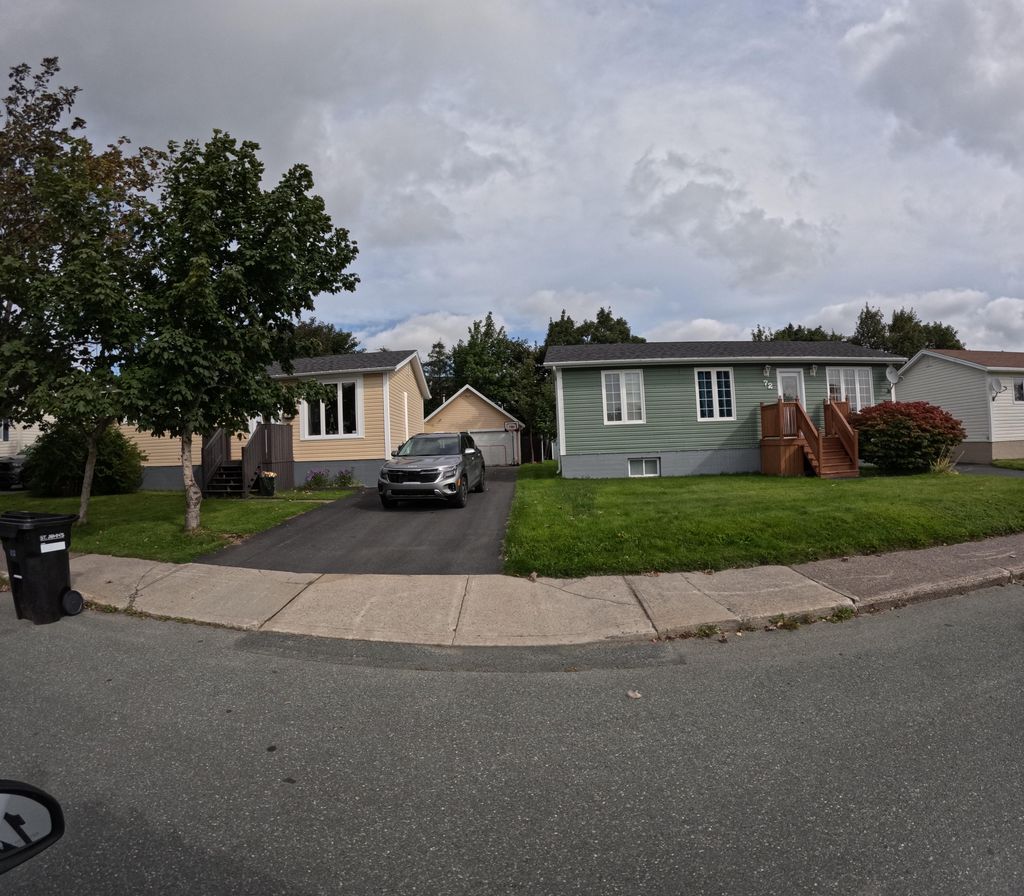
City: st_johns